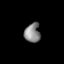
Tissue: lung
Cell type: Fibroblasts
Senescence score: 0.5629
Nuclear area (px): 296
Mean DAPI intensity: 134.443